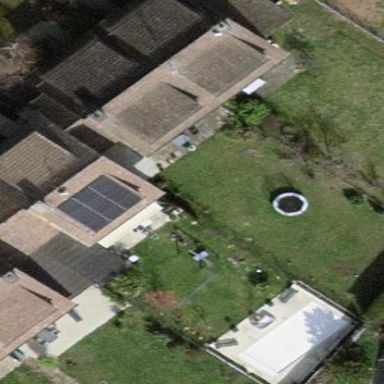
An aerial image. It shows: Garden enclosed by fence.